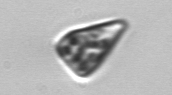
Label: Licmophora